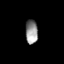
Tissue: skin
Cell type: Epithelial cells
Senescence score: 0.2527
Nuclear area (px): 293
Mean DAPI intensity: 145.232